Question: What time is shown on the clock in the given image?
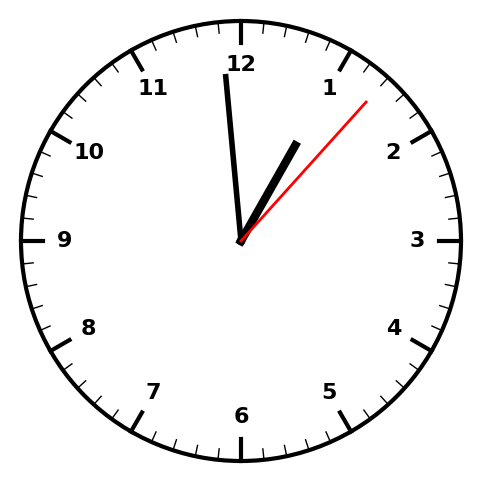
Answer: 12:59:07